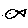
Label: fish